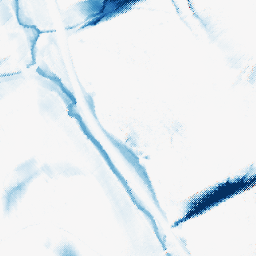
Category: morphological
Decomposition family: morphological_diamond
Decomposition parameters: operation: closing
radius: 20
Upsampling method: regularized
Upsampling parameters: scale: 4
lambda_reg: 0.1
Upsampling scale: 4